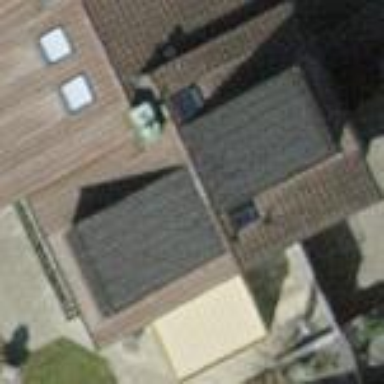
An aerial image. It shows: Terrace building.